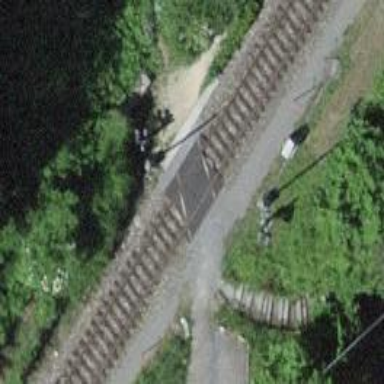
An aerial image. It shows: Railway crossing with full barriers.